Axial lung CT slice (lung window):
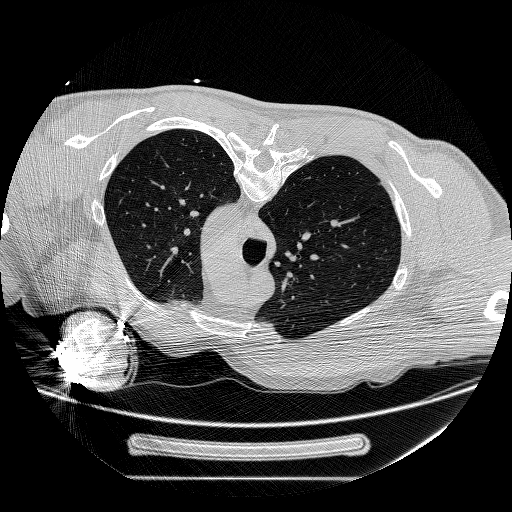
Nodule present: no